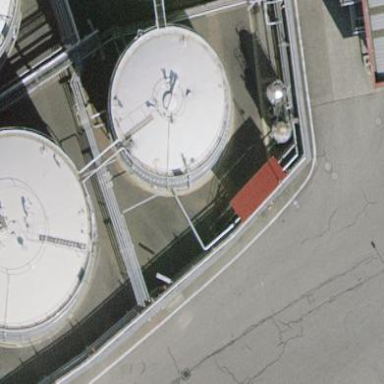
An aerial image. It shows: Storage tank building.